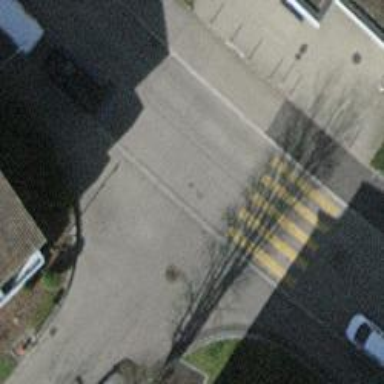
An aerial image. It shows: Unmarked crossing with traffic calming table.